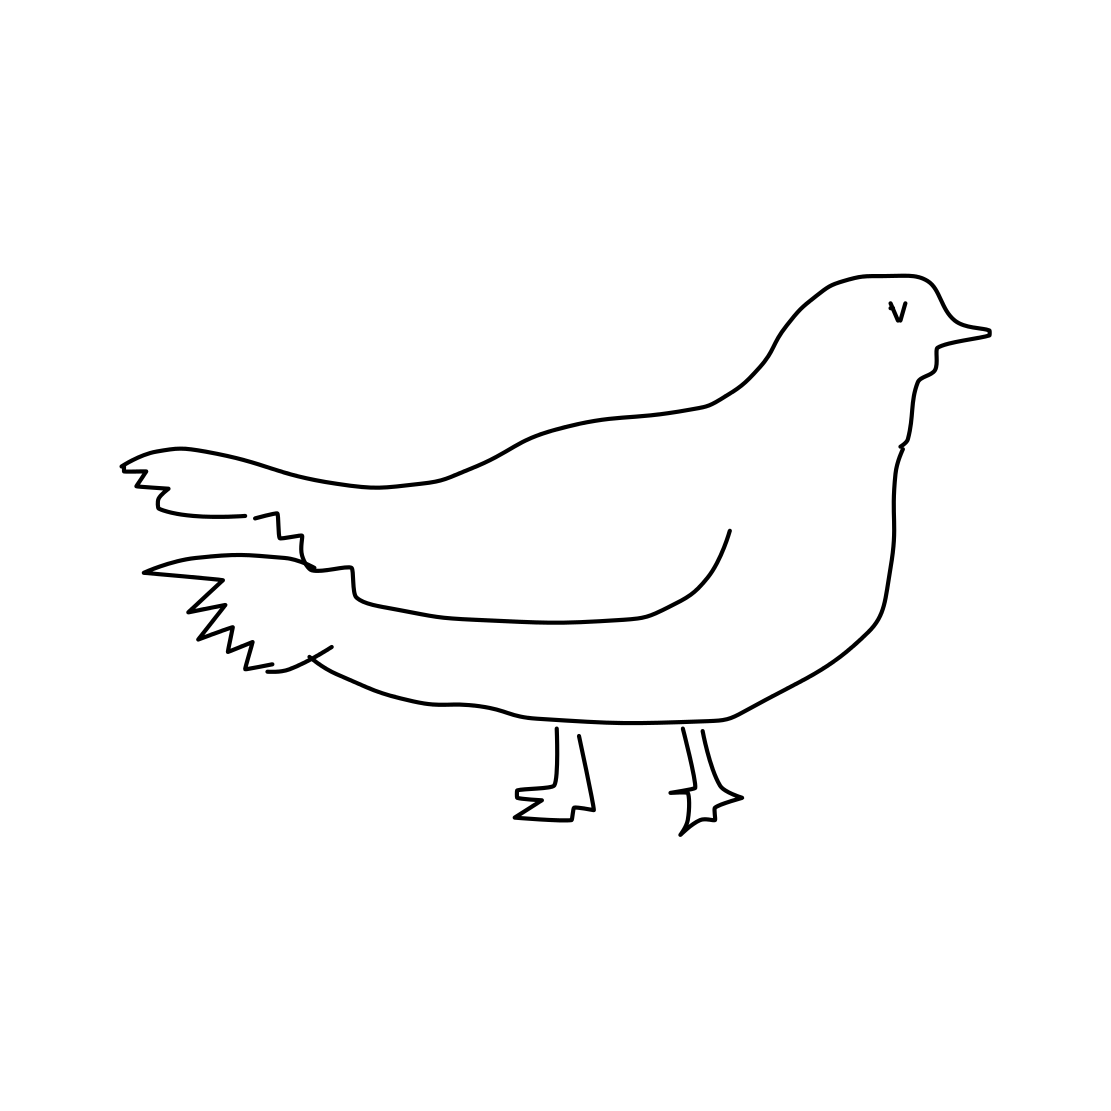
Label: pigeon